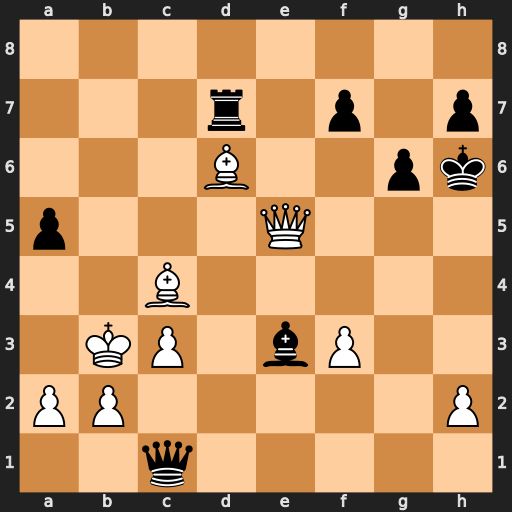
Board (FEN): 8/3r1p1p/3B2pk/p3Q3/2B5/1KP1bP2/PP5P/2q5
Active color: w
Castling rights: -
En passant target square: -
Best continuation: Bf8#